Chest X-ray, PA view. Patient: 39 years old, sex F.
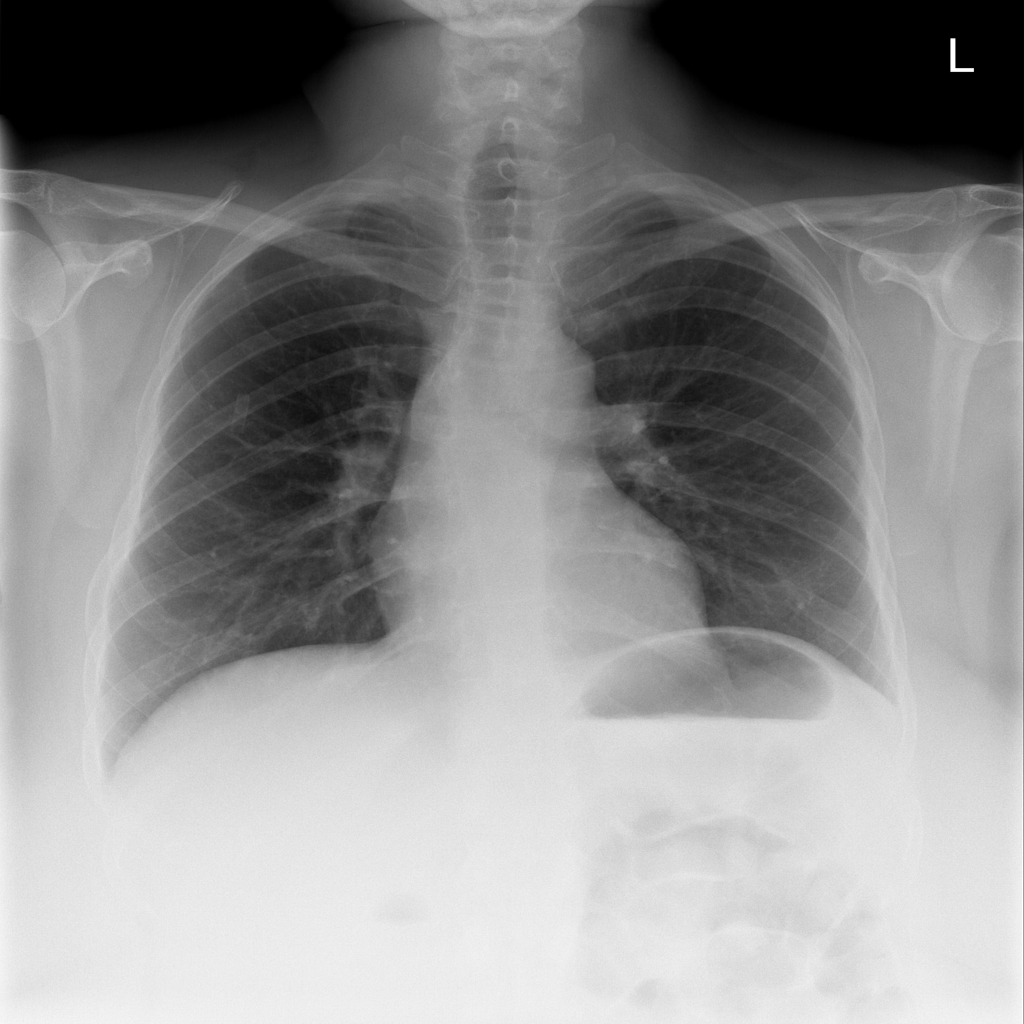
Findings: No Finding